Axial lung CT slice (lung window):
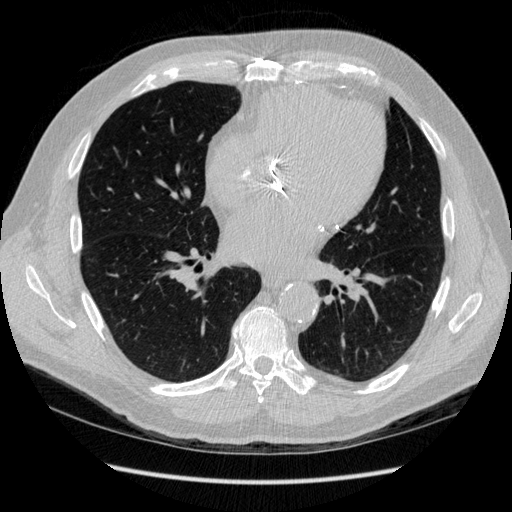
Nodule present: no